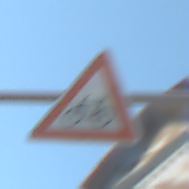
Verkehrszeichen: RadverkehrRechts
Umgebung: Outdoor, Special
Tageszeit: MorningAfternoon
Wetter: Clear
Licht: Natural
Jahreszeit: NotSpecified
Kontrast: HighContrast